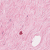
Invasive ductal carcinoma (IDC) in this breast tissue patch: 0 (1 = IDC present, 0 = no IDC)